Field crop: maize
Growth stage: 2
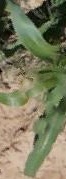
Species: maize